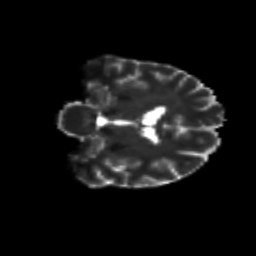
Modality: T2w
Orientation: coronal
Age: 25
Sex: male
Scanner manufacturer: siemens
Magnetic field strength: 3 T
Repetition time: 8.6 s
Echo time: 0.095 s